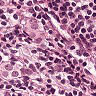
Metastatic tissue present: yes